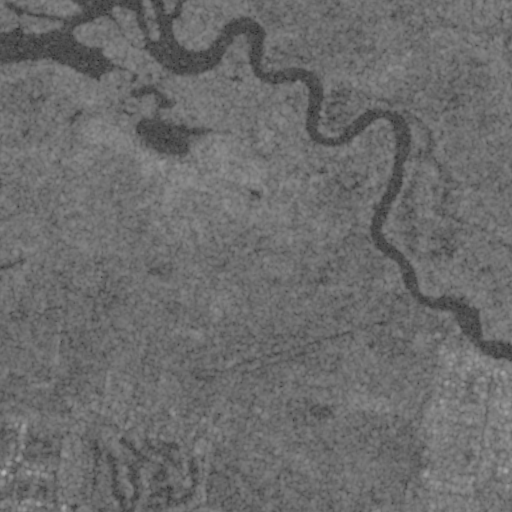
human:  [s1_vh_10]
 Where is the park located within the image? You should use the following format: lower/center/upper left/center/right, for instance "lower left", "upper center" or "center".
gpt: The park is located in the lower of the image.
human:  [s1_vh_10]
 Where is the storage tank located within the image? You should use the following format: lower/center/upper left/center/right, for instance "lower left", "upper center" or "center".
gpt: The storage tank is located in the lower right of the image.
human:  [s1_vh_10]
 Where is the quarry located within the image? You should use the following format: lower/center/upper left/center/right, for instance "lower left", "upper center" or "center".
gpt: There is no quarry in the image.

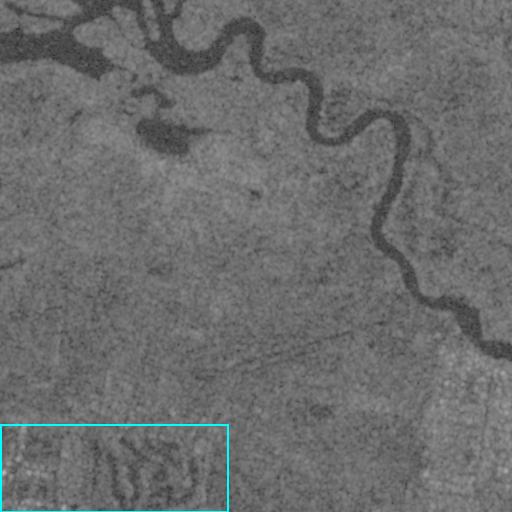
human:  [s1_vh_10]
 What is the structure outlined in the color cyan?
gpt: The structure outlined in cyan is a park.
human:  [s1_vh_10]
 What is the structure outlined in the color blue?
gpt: There is no blue outline.